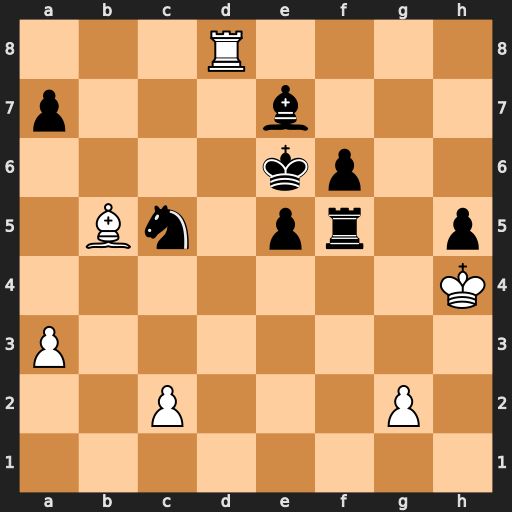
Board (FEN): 3R4/p3b3/4kp2/1Bn1pr1p/7K/P7/2P3P1/8
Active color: w
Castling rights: -
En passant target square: -
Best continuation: Bc4#